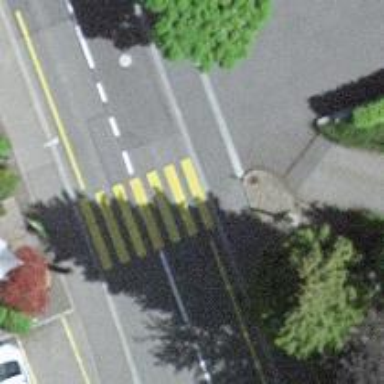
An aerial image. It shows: Uncontrolled zebra crossing on the road.